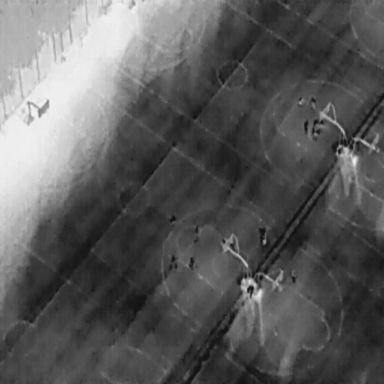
There are 13 People in the infrared image.